Question: >
<URL>
Are they possible to make with CSS?
Normal arrow:
'''
.some_element:after{
content: '';
height: 0;
width: 0;
position: absolute;
top: 0;
left: 0;
border: 100px solid transparent;
border-top-color: #000;
}
'''
( <URL>
Rounded arrow (I want only the bottom side rounded):

:(
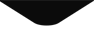
Answer: Yes, it is possible! You 'rotate' the box, give it a 'border-radius' and use a '45deg' 'linear-gradient' as a 'background'.
<URL>
:
'''
<div class='arrow'></div>
'''
:
'''
.arrow {
width: 7em;
height: 7em;
border-radius: 0 0 2em 0;
margin: 5em;
transform: rotate(45deg);
background: linear-gradient(-45deg, black 50%, transparent 50%);
}
'''
If you want the angle of the arrow to be different, then you can also 'skew' it.
Take into account the fact that <URL>.
Also, at this point there is still no support for the unprefixed syntax (although this will soon change :D ), so you will need to either manually add the prefixes '-webkit-', '-moz-', and '-o-'. (I did not add them in the demo because Dabblet uses -prefix-free which takes care of doing this.)